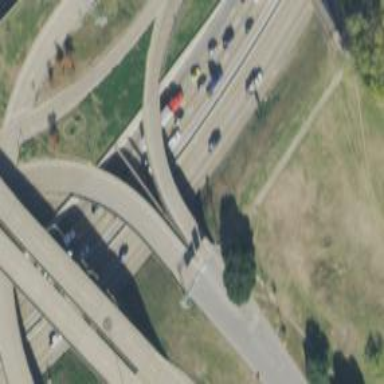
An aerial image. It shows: Primary_link highway crossing bridge.